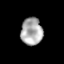
Tissue: lung
Cell type: Others
Senescence score: 0.239
Nuclear area (px): 586
Mean DAPI intensity: 169.049